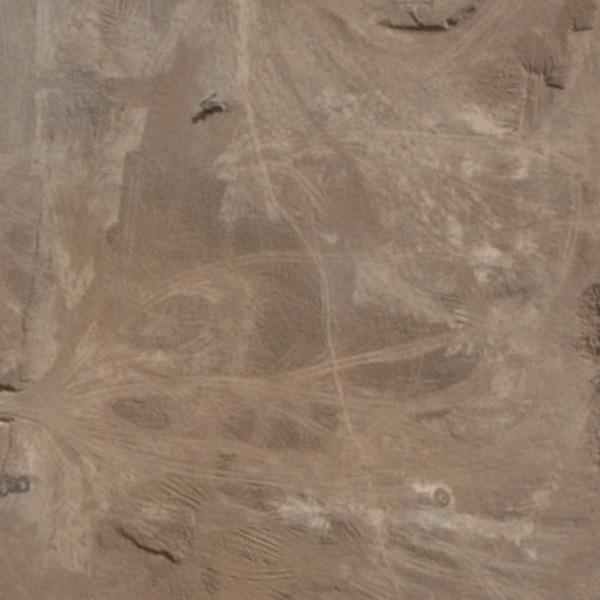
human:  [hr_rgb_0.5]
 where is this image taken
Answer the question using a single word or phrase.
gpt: bare land